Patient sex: M
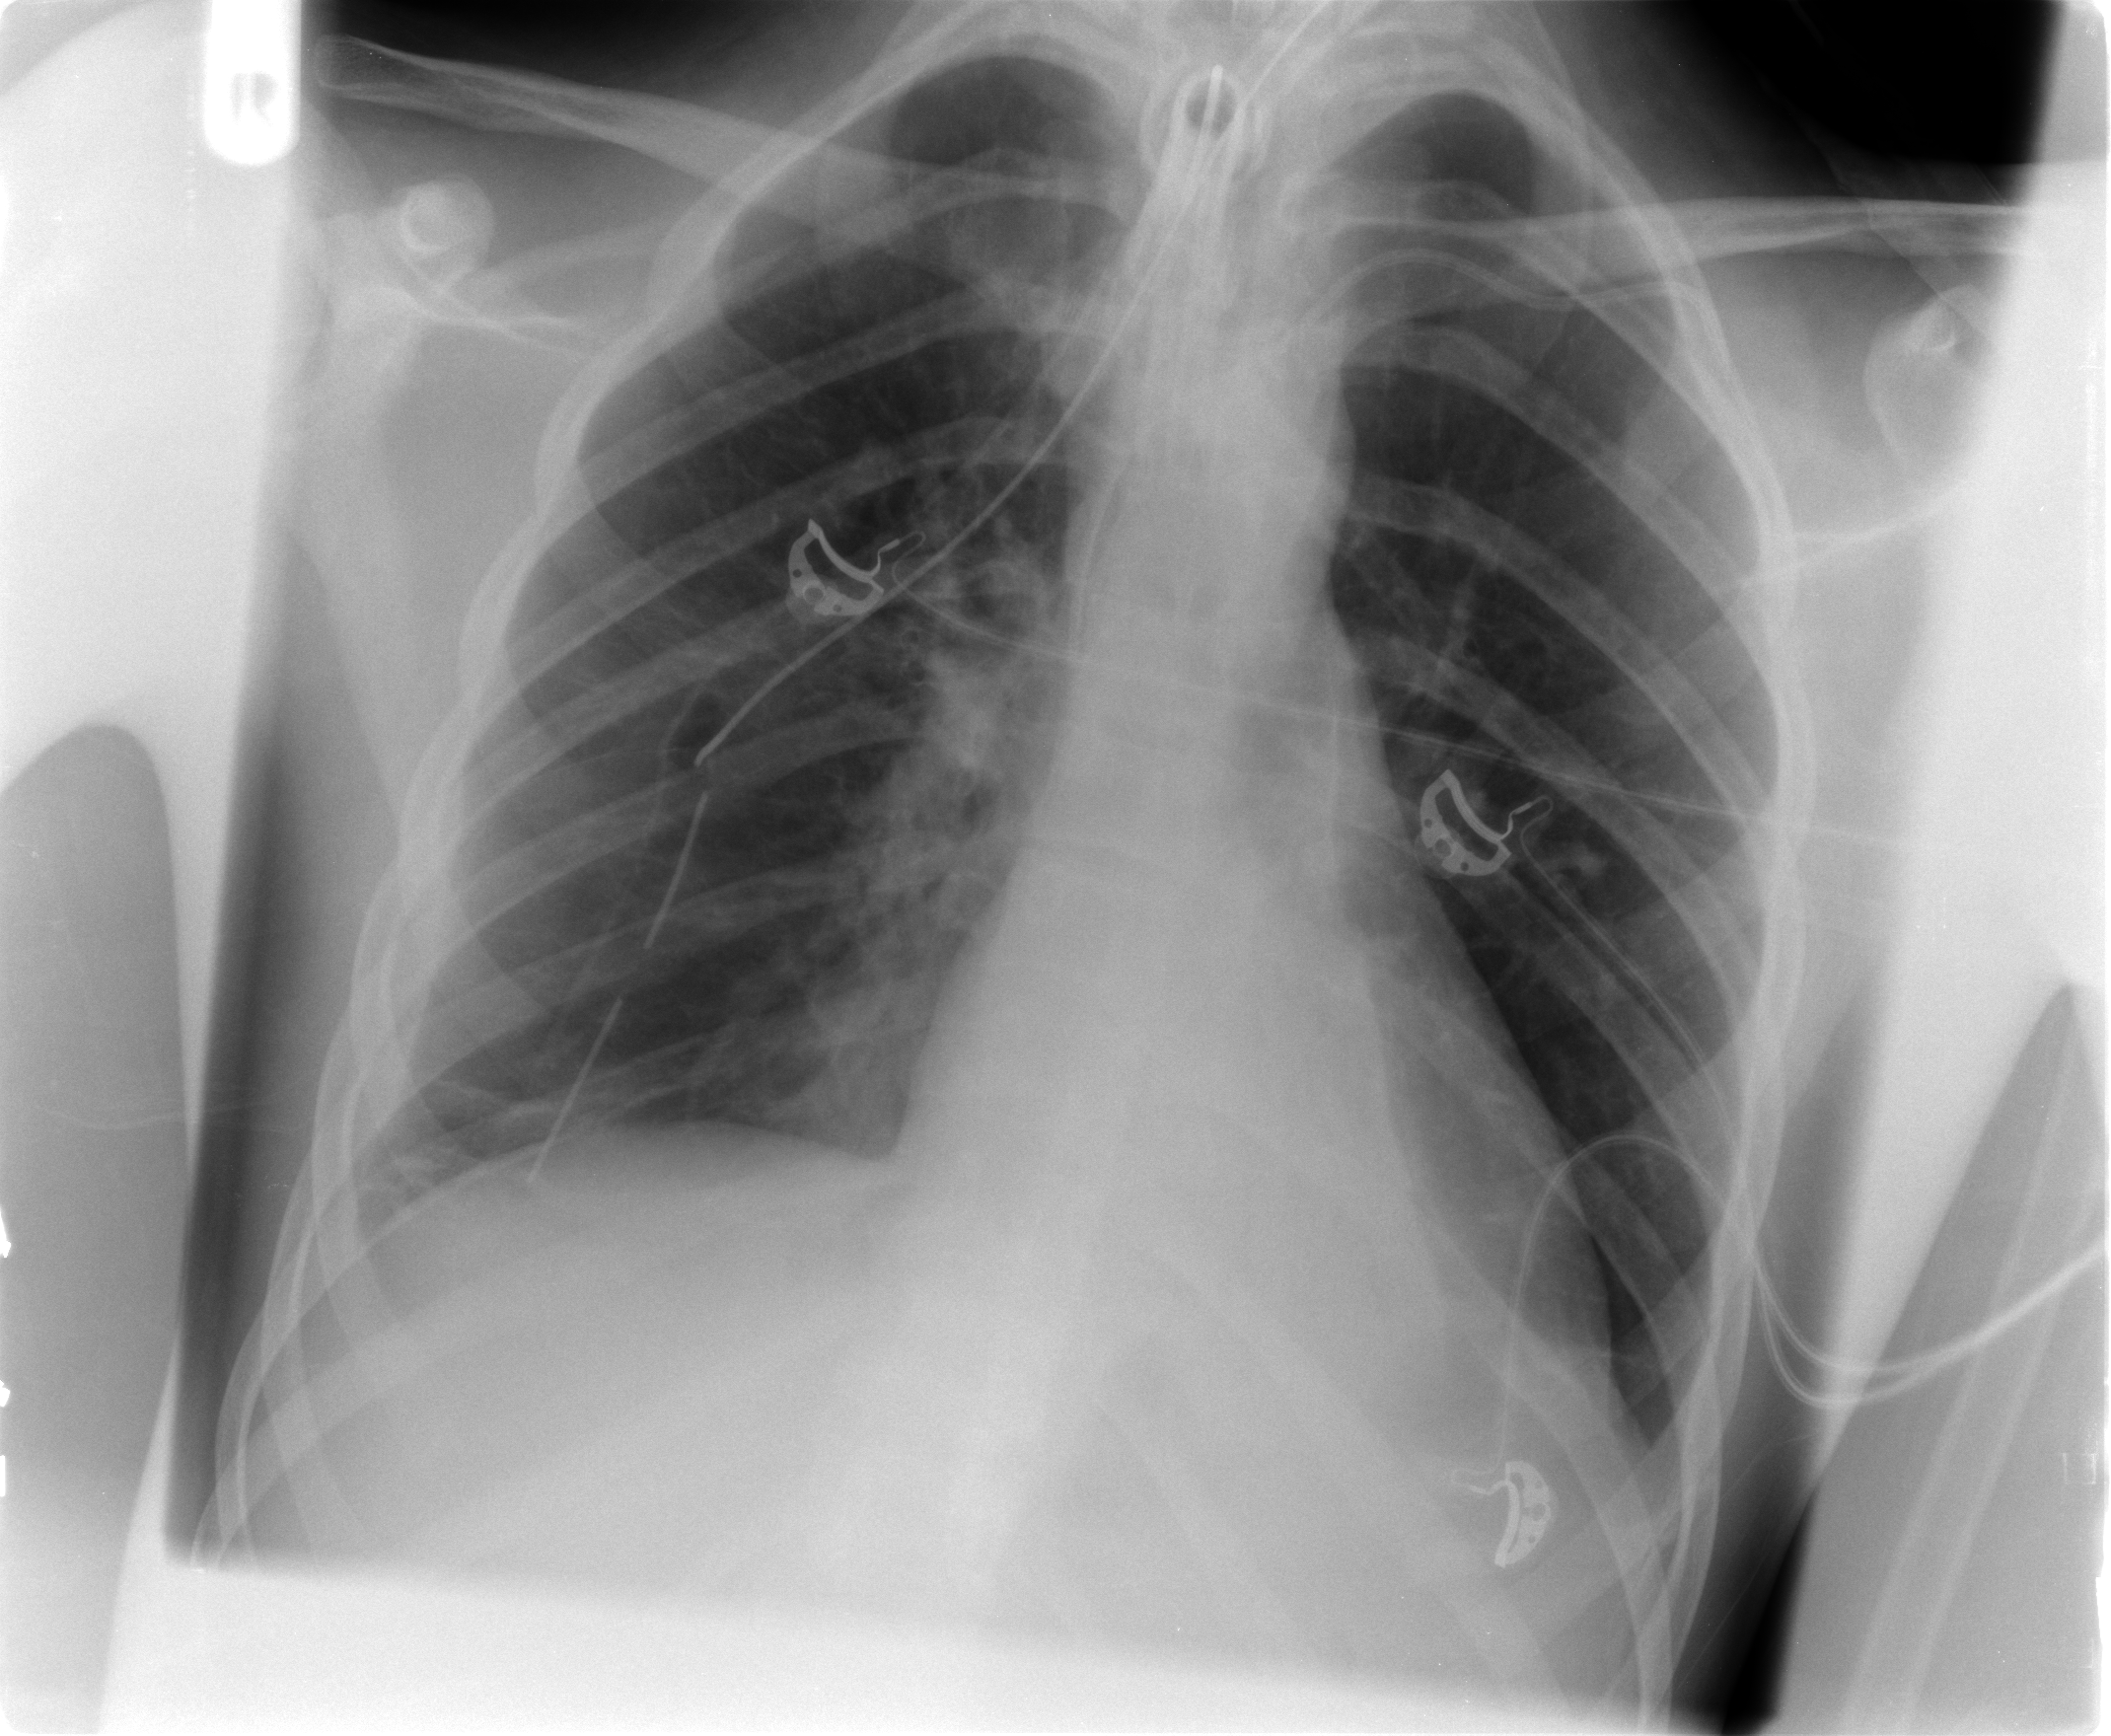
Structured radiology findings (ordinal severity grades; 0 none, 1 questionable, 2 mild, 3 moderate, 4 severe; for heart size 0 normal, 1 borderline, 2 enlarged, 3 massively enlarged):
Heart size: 0
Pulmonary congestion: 0
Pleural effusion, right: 2
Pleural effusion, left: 2
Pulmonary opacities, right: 0
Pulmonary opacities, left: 0
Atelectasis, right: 2
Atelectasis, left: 0